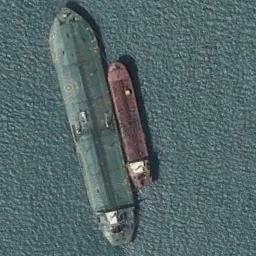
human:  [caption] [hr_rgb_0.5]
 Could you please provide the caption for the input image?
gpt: The two cargo ships of different sizes and colors are next to each other .

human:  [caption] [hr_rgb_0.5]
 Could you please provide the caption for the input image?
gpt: There are two different ships at sea .

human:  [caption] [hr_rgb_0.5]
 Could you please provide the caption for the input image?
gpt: There are two ships in the blue water .

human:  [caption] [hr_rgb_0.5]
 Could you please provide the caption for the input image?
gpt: A green and a red tanker are traveling side by side on the gray-blue sea .

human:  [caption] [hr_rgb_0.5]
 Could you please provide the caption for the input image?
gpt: The green ship is beside the brown ship .